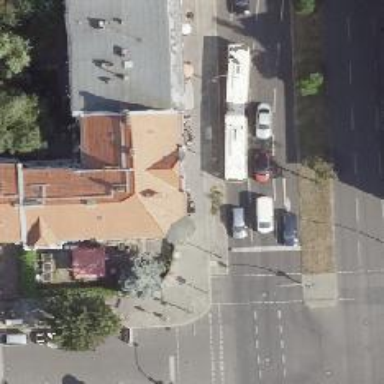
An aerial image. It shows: Pub.